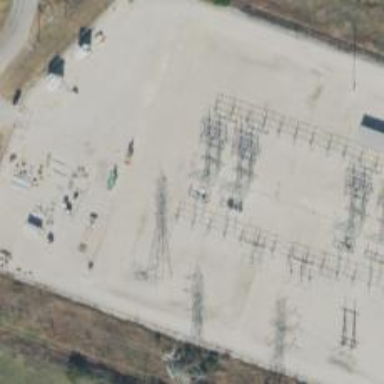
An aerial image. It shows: Switch used for power control.